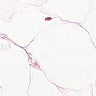
Metastatic tissue present: no